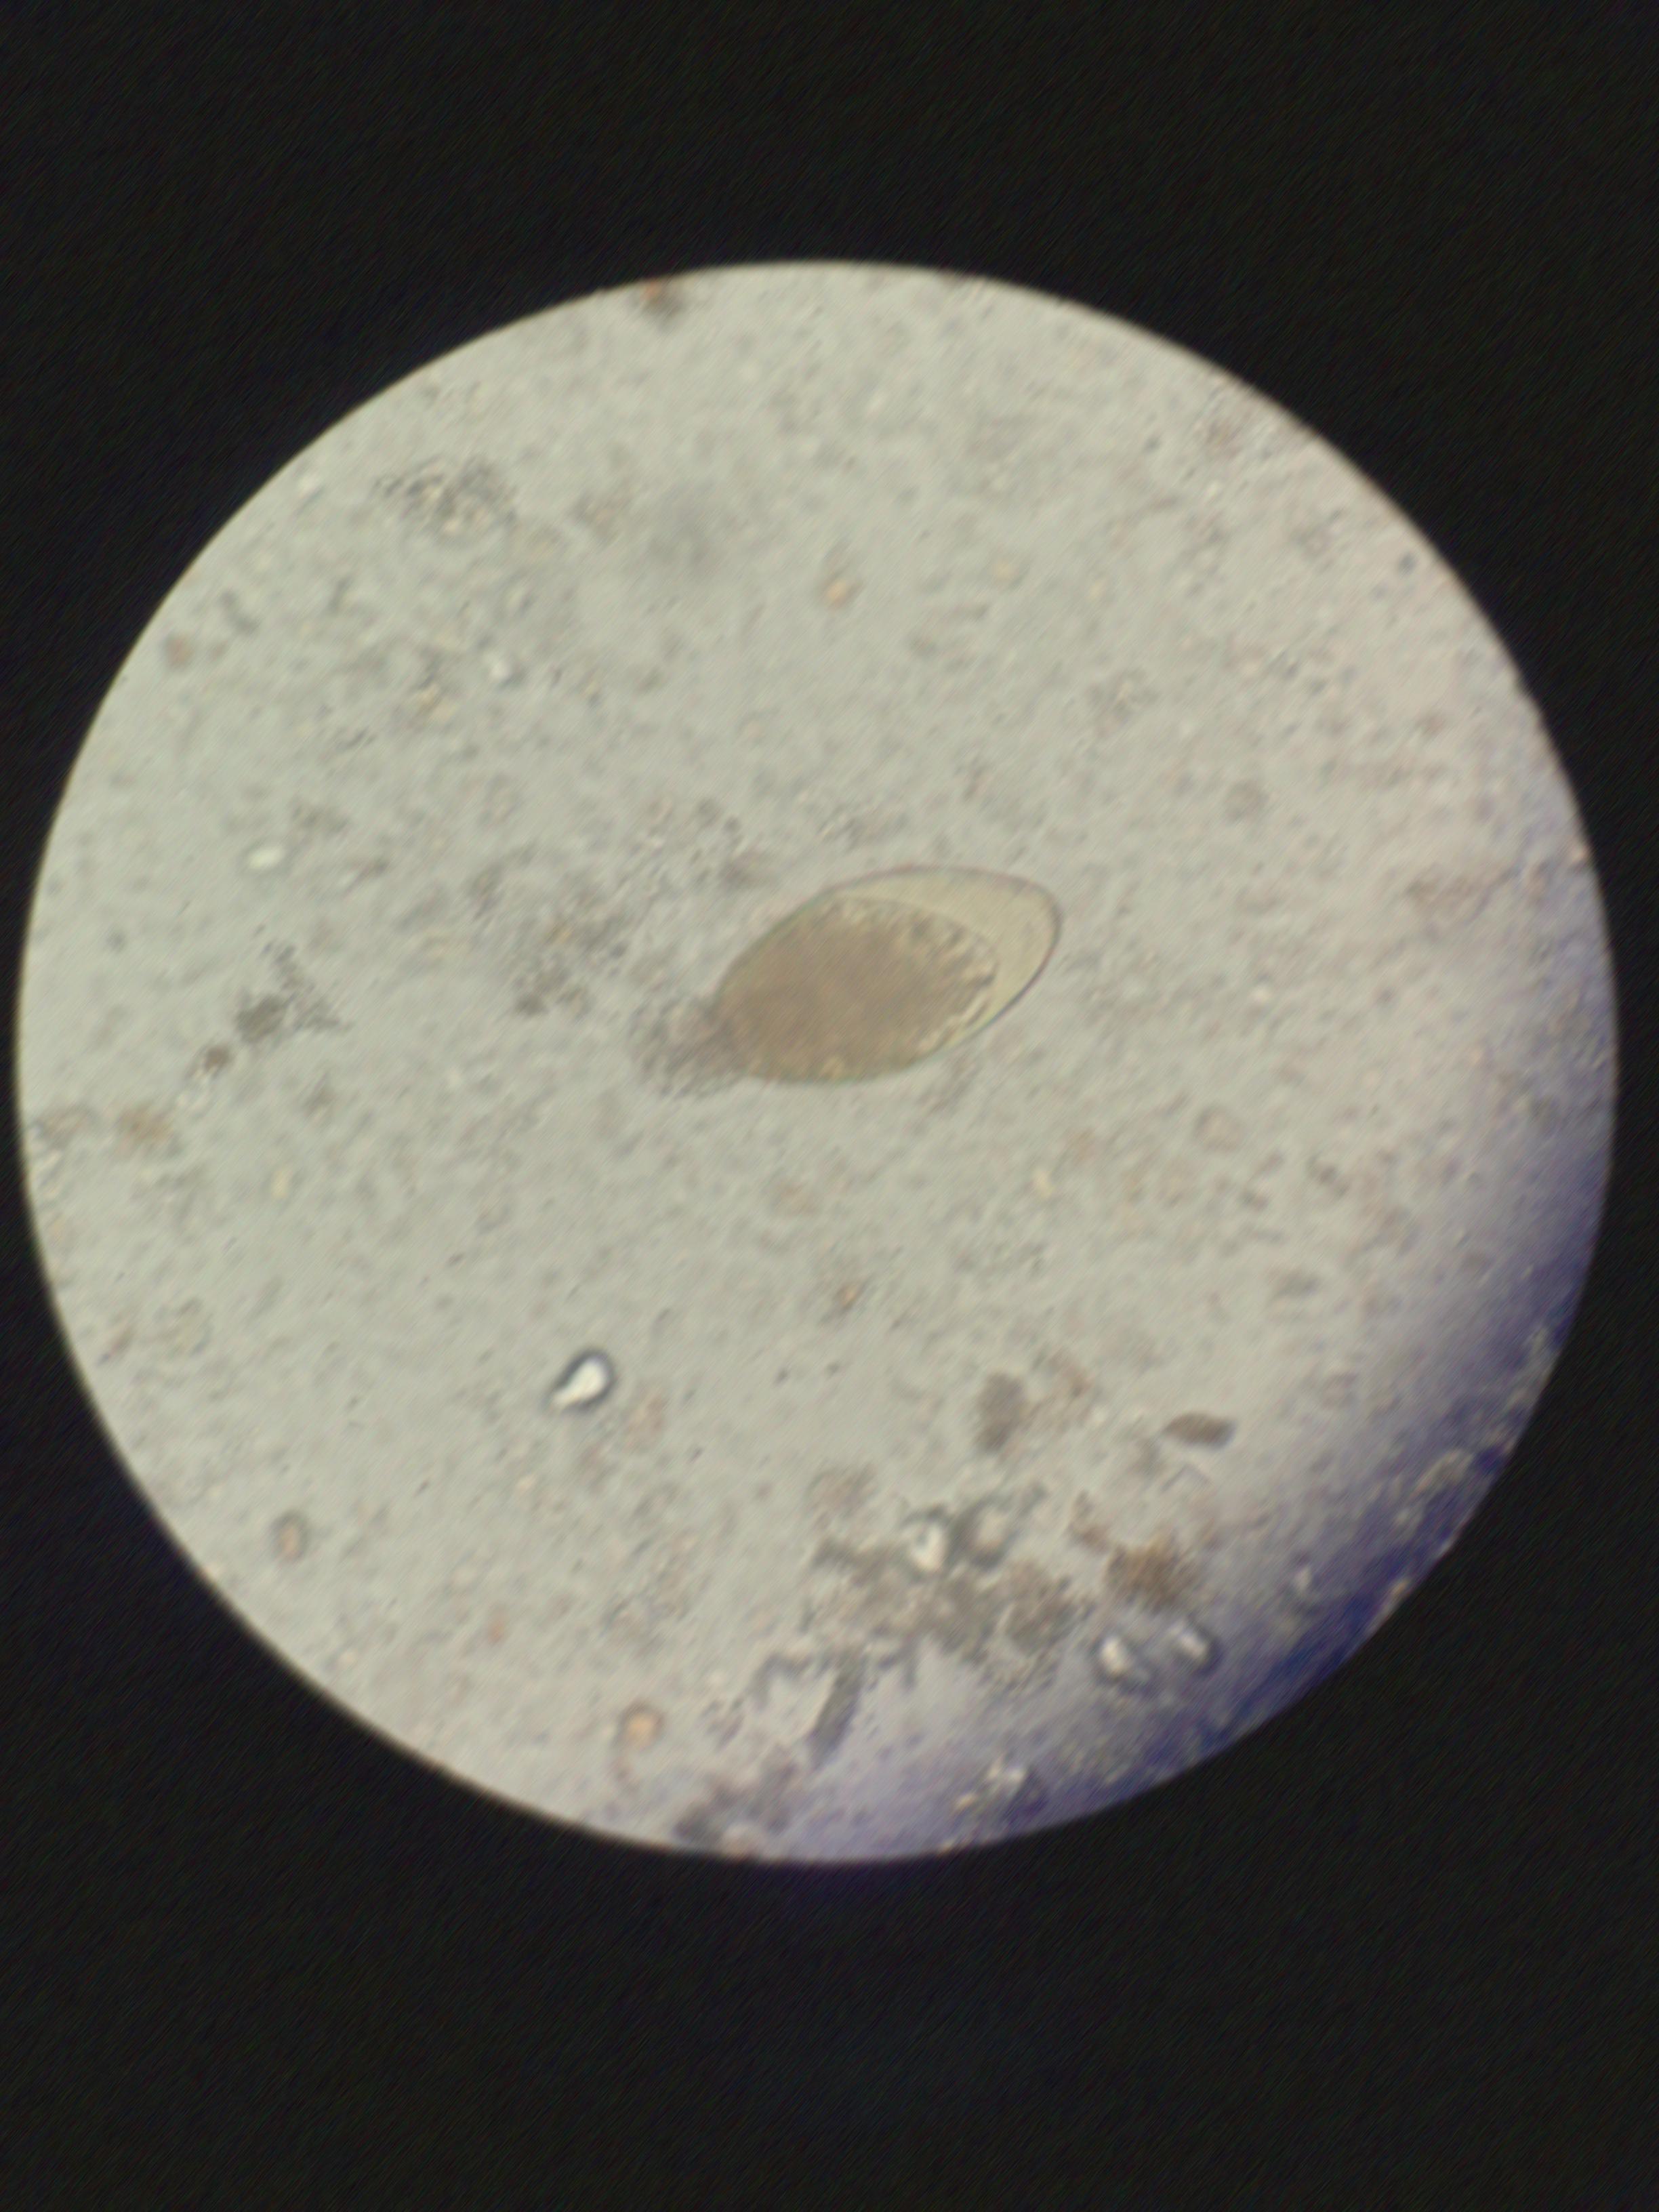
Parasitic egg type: Fasciolopsis buski